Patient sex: M
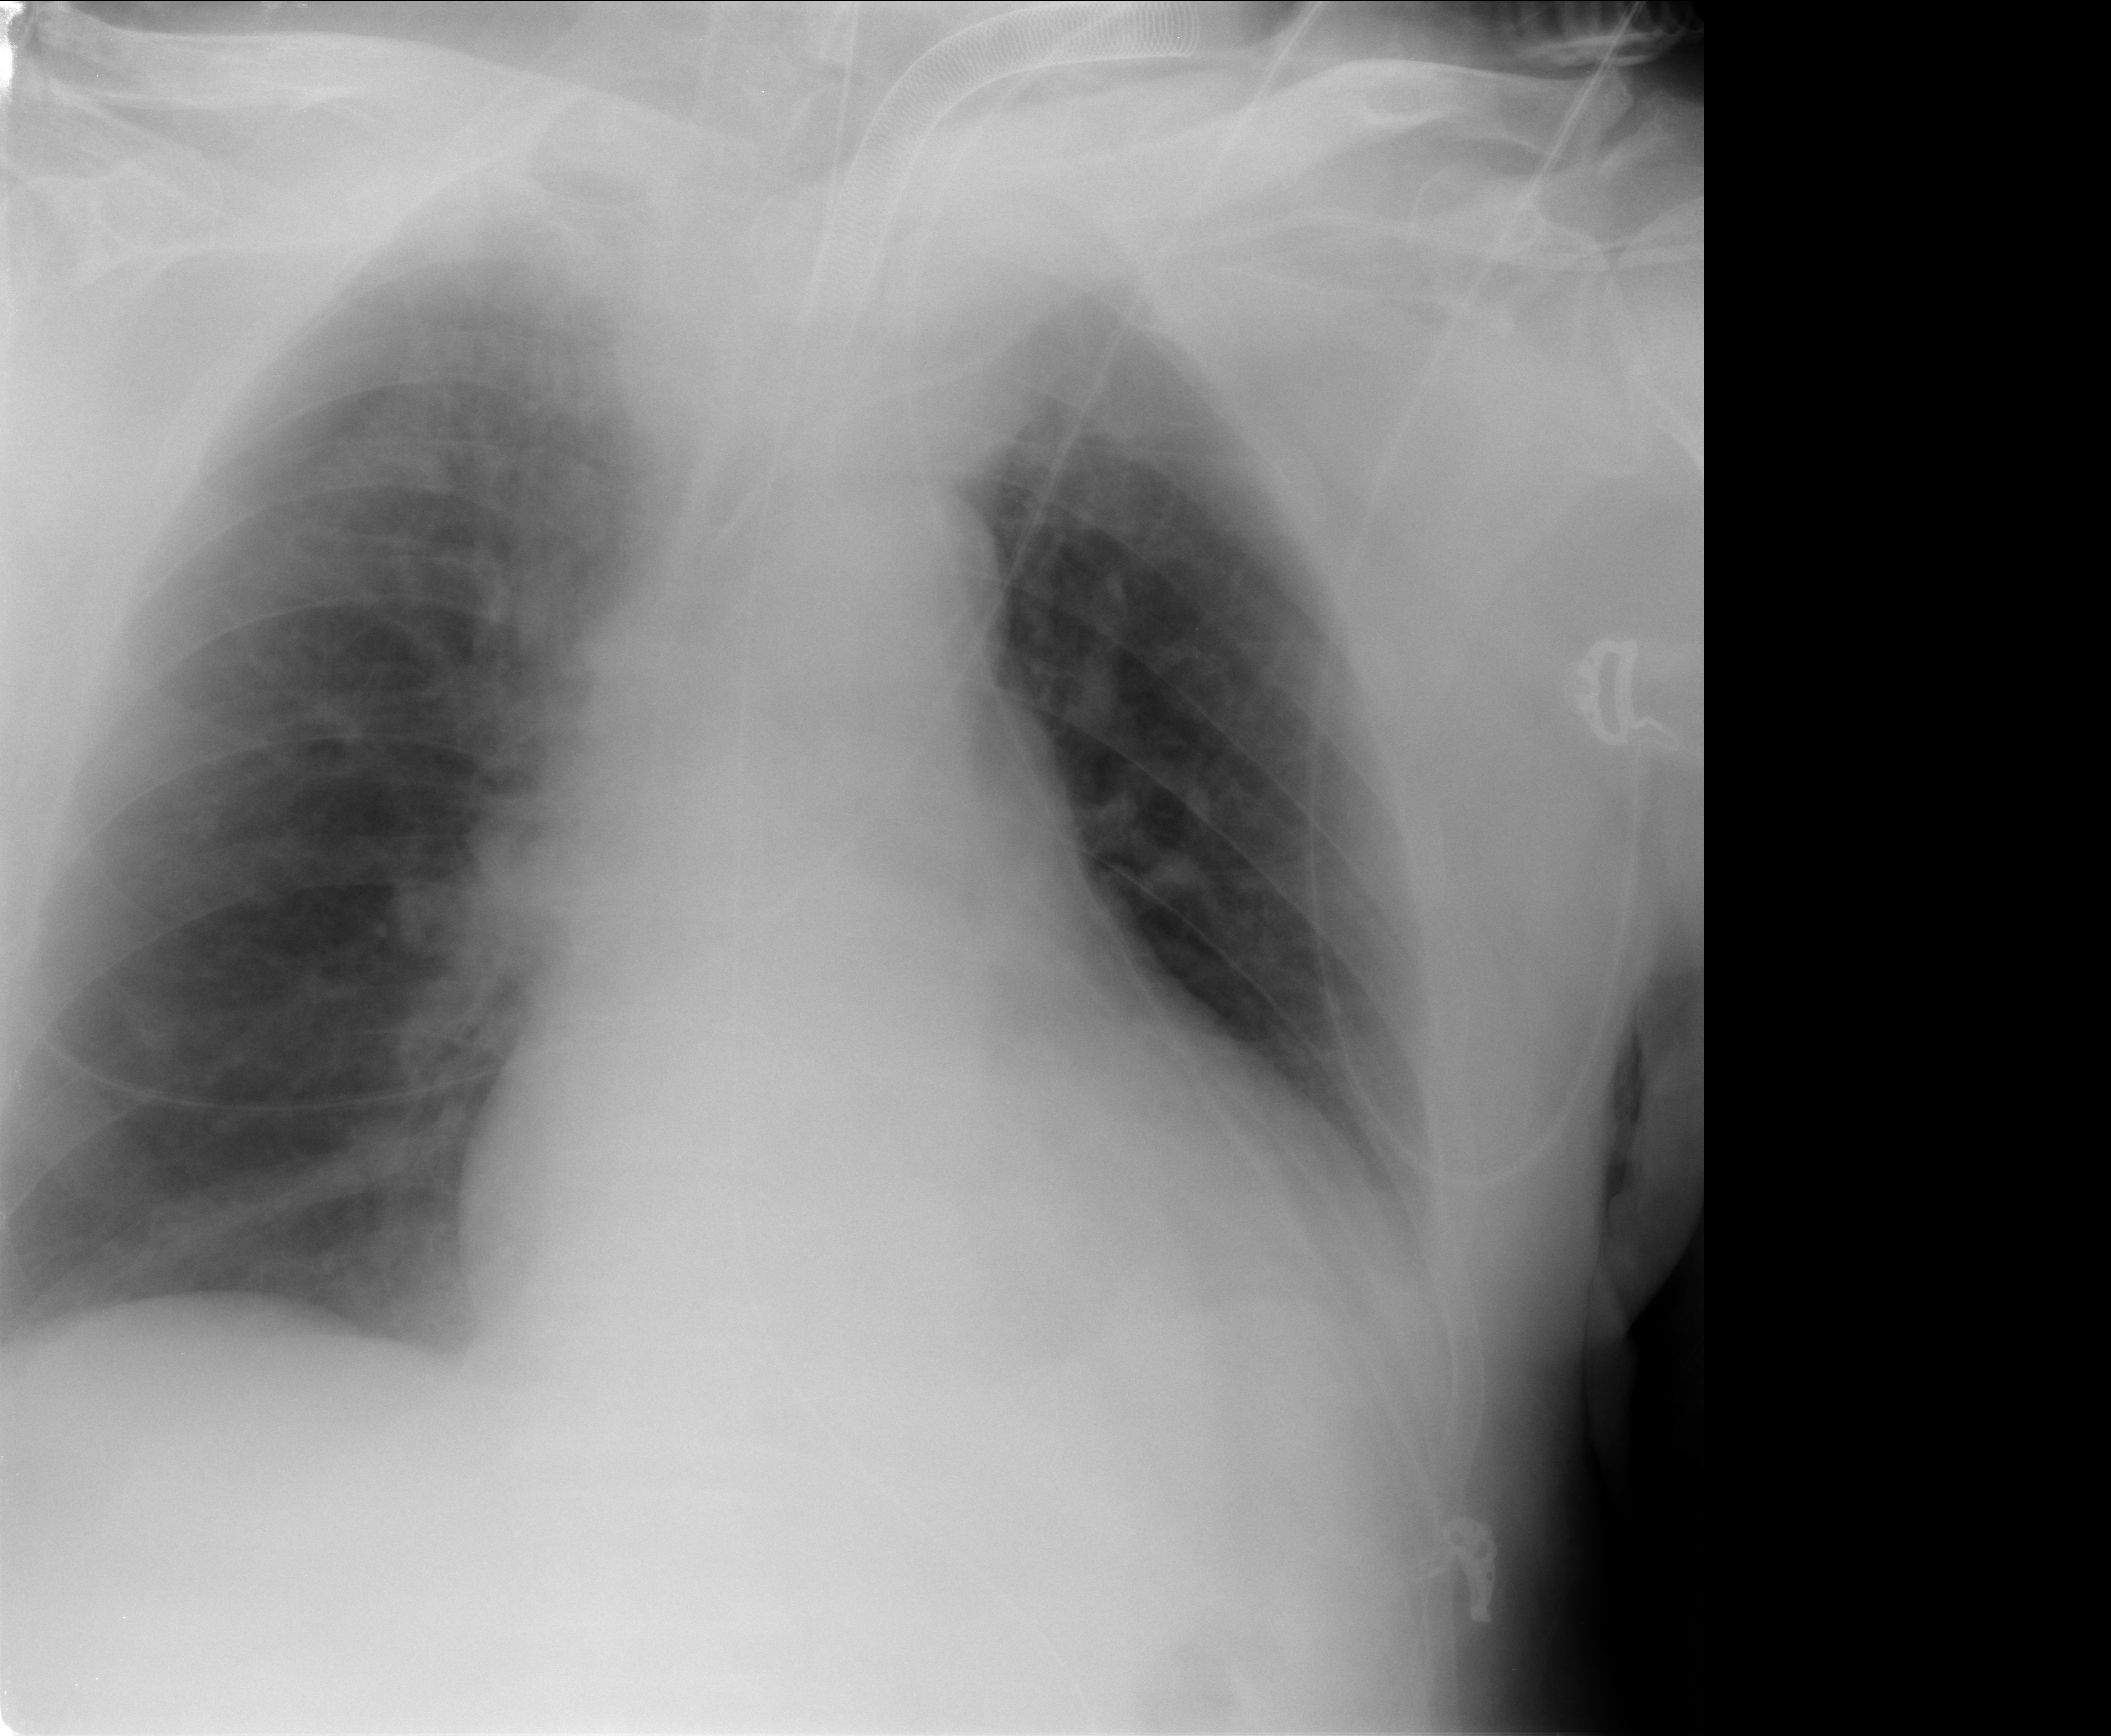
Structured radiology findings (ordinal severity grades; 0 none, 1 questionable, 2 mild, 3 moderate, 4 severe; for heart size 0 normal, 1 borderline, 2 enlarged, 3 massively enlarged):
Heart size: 1
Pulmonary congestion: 1
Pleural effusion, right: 1
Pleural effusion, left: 2
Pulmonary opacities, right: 1
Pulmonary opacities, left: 1
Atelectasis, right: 2
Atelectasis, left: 2